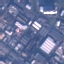
Land use / land cover: Industrial